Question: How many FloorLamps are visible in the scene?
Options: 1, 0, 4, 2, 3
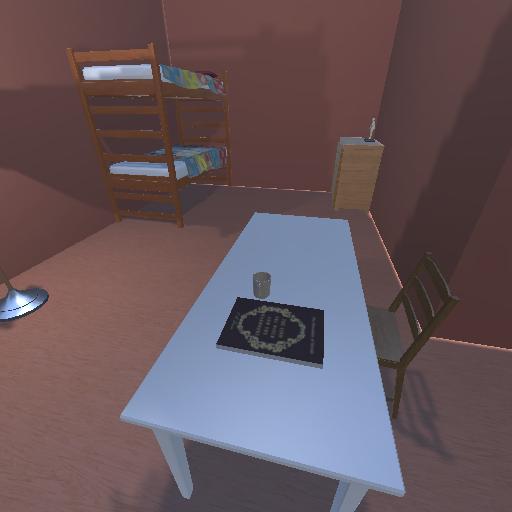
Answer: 1